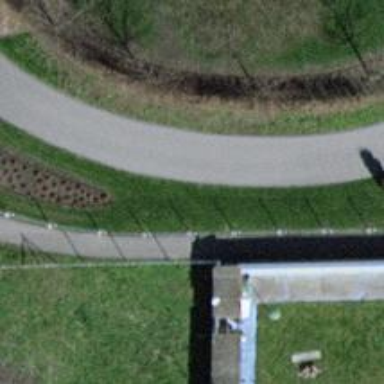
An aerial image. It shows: Asphalt footway.